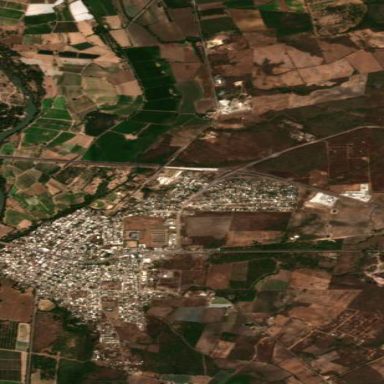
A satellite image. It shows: Residential area located in town.